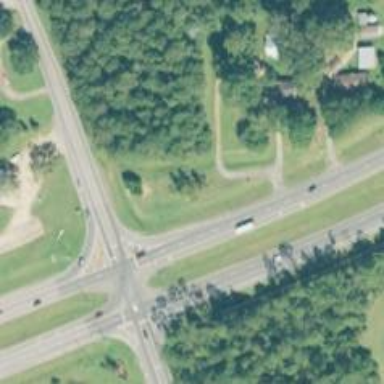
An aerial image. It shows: Primary link highway.